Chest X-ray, PA view. Patient: 56 years old, sex F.
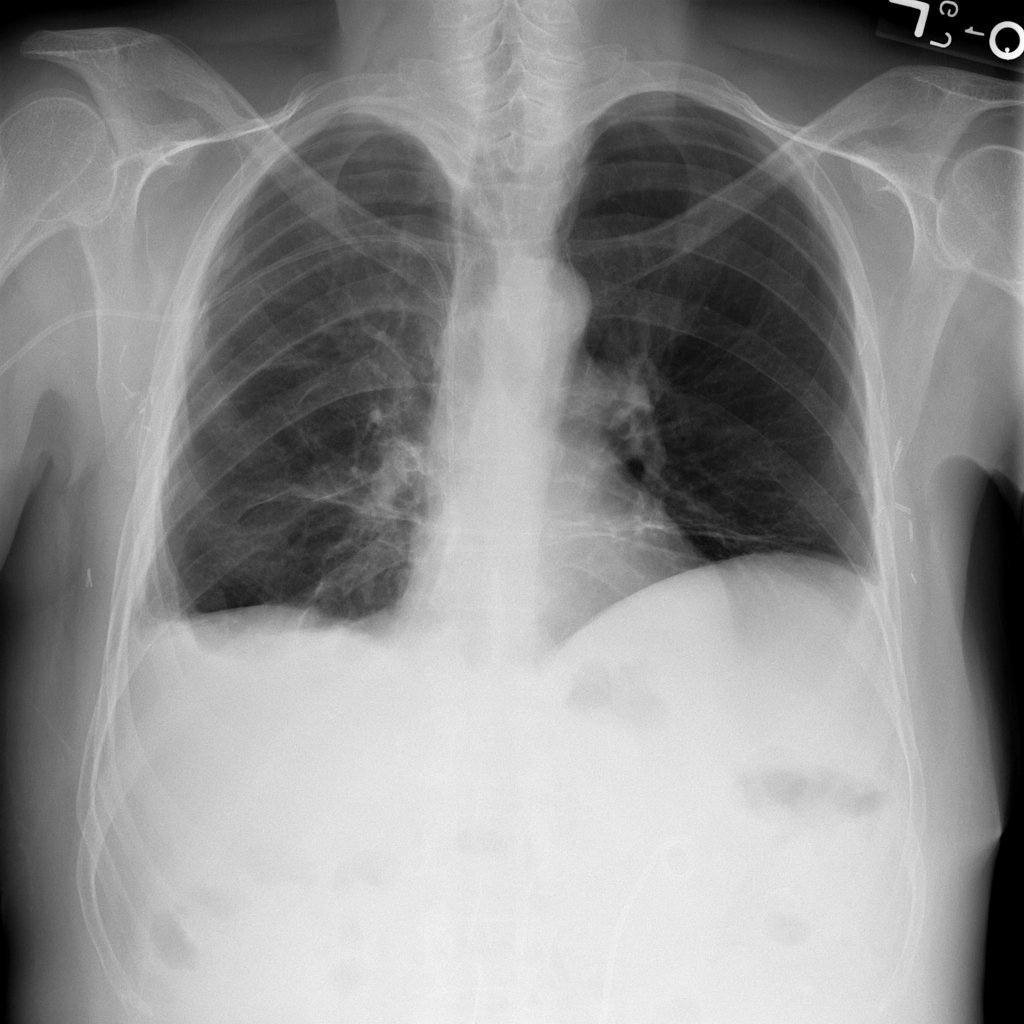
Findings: Pleural_Thickening